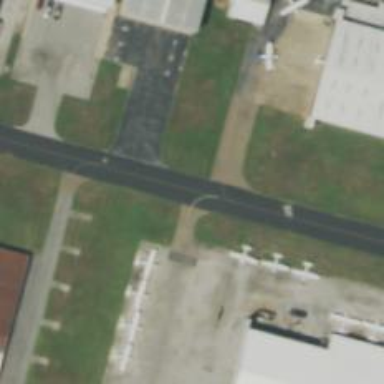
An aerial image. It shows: View of taxiway at the airport.